Question: Im trying to convert an html template to ASP.Net MVC 4 project. Bbut i have run in an problem. Then opening the 'localHost:11062/' site everything looks prefect. For me it looks like the css file isent loaded correct. But if it wasent the start site should not look different?
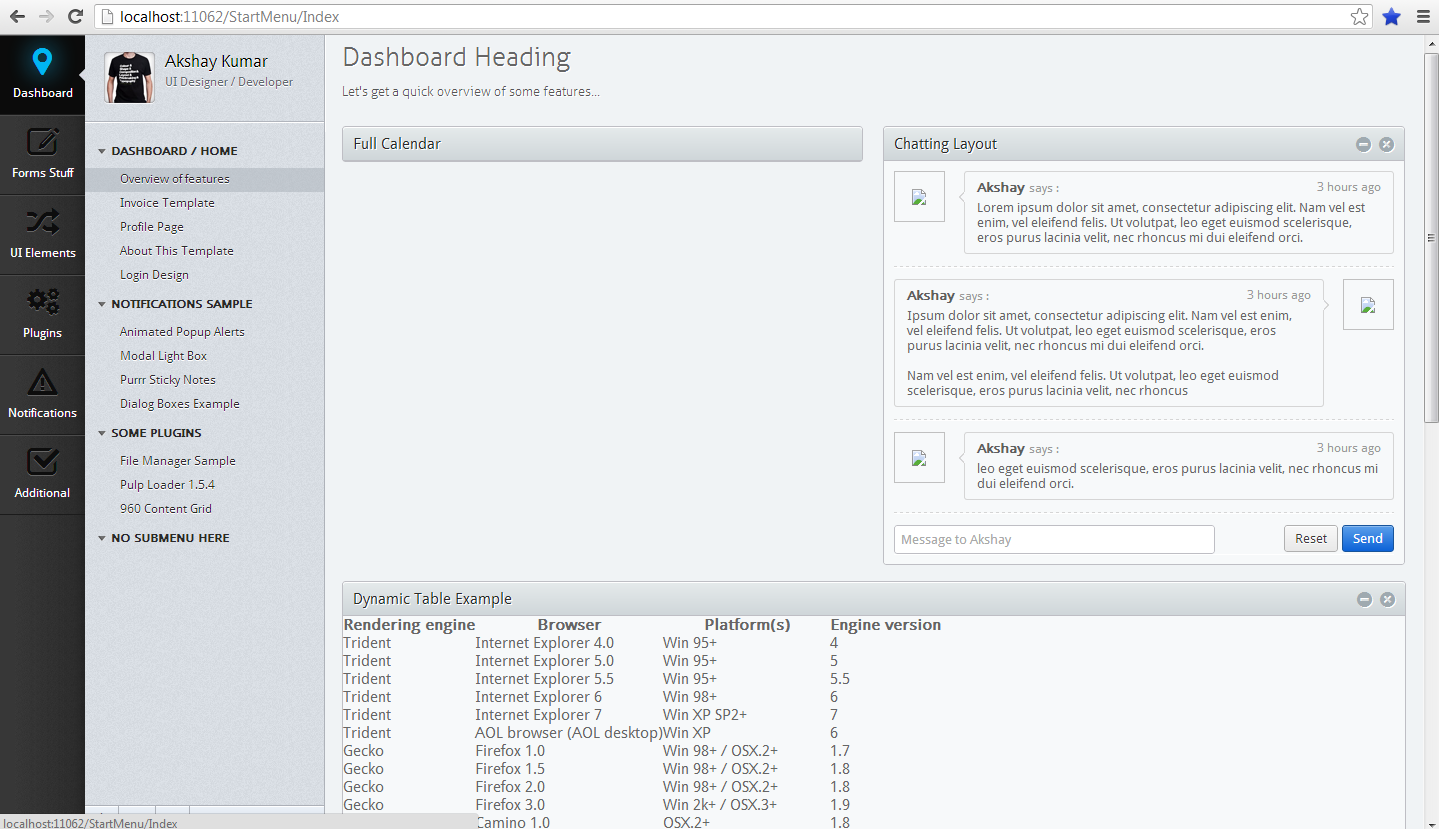
Answer: I suspect that you have hardcoded the url to some of your CSS files, just like this:
'''
<link href="Content/Site.css" rel="stylesheet" type="text/css" />
'''
instead of using an url helper:
'''
<link href="@Url.Content("~/Content/Site.css")" rel="stylesheet" type="text/css" />
'''
Of course the same is true for all static resources such as javascript, images, ...
You should never hardcode urls in an ASP.NET MVC application. Always use url helpers when dealing with urls.
Also if you are referencing some static resources (such as images) in your CSS file, don't forget that they should be relative to the location of the CSS file.
You might easily see this in the 'Net' tab of a javascript debugging tool such as FireBug where you would get 404 errors for the corresponding resource.